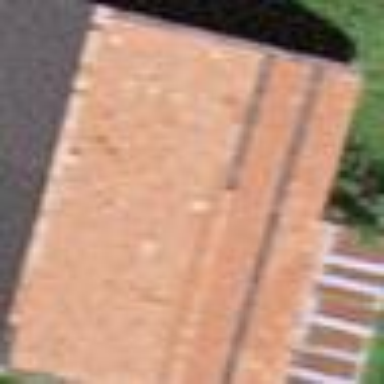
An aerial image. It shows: Barn.